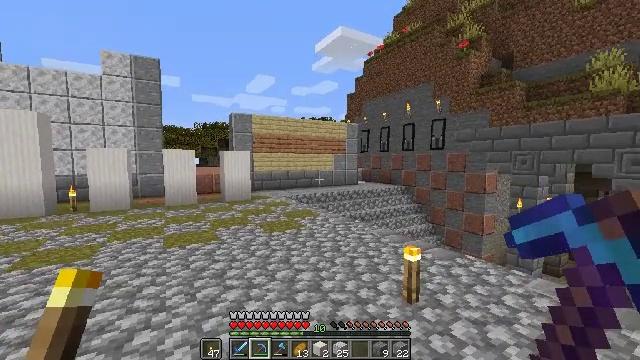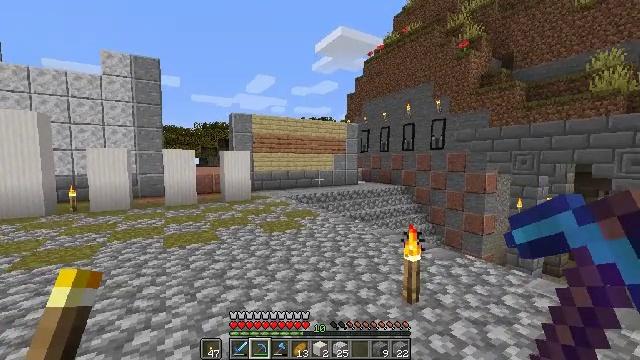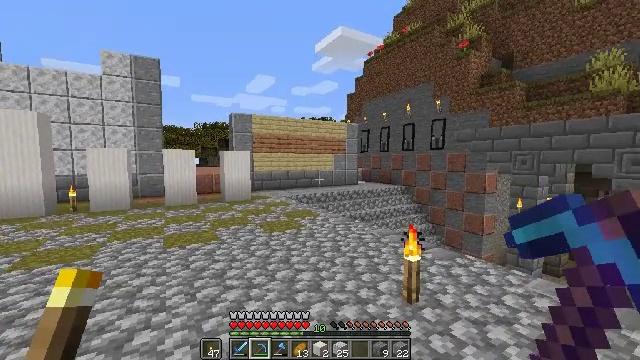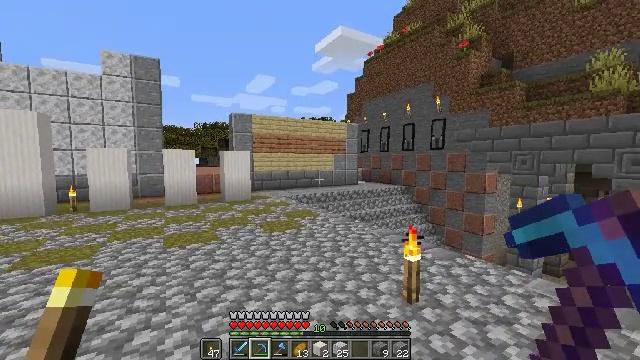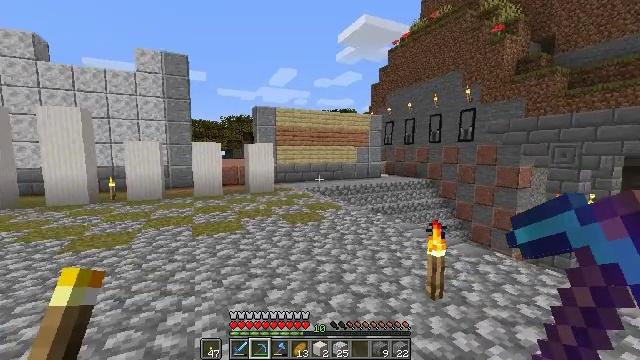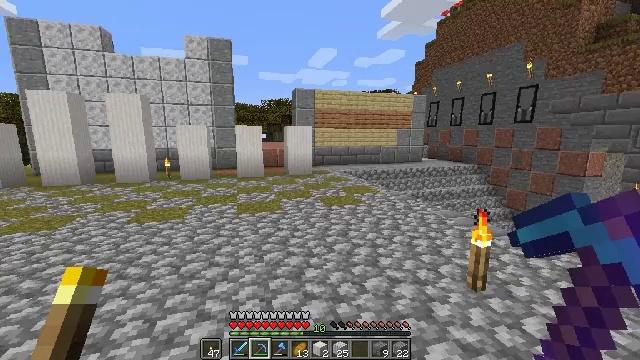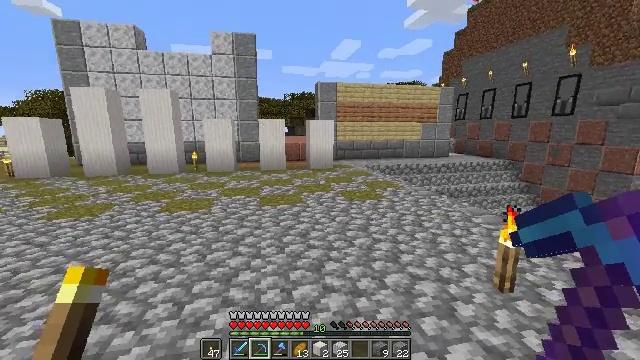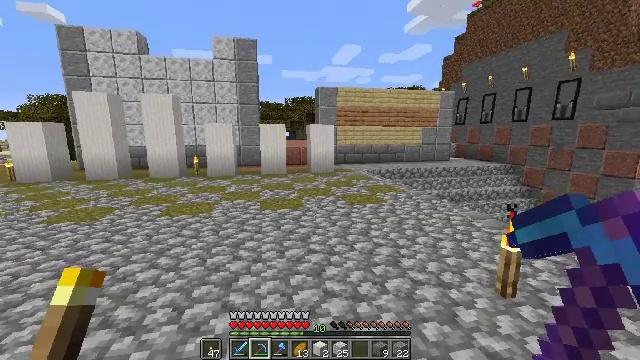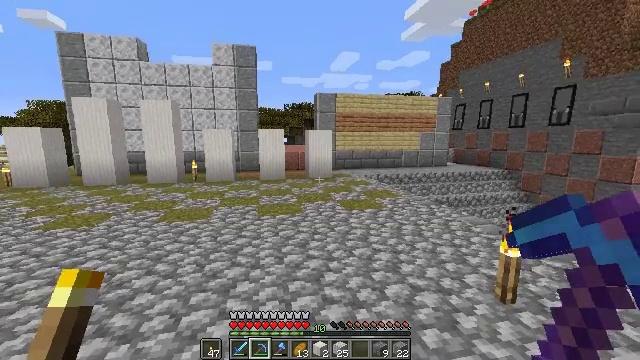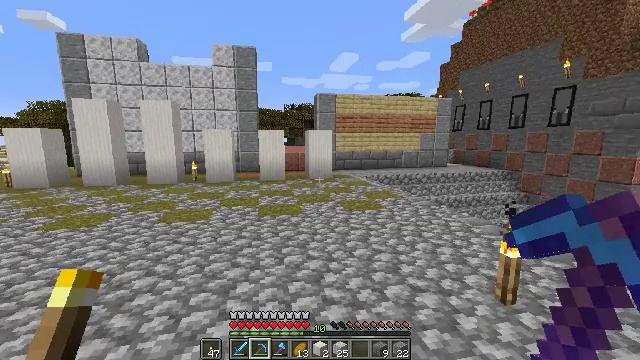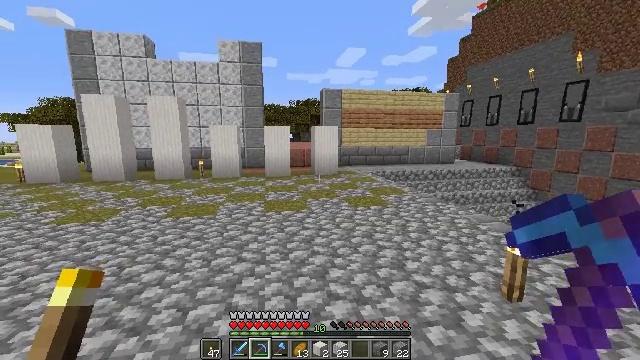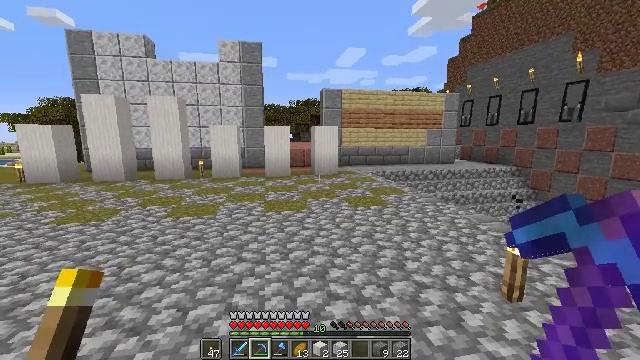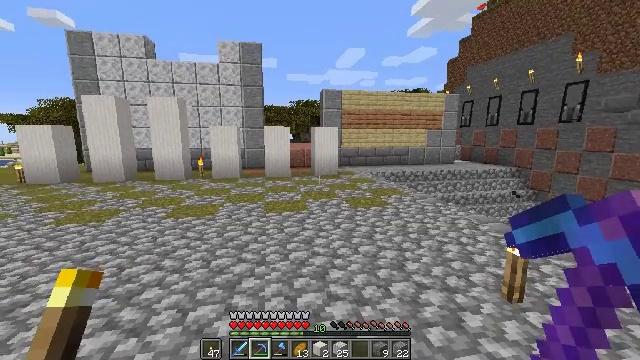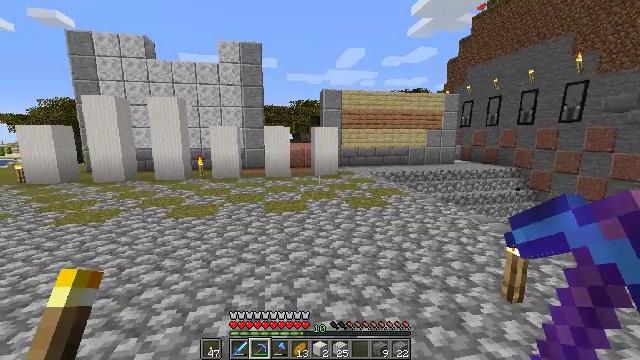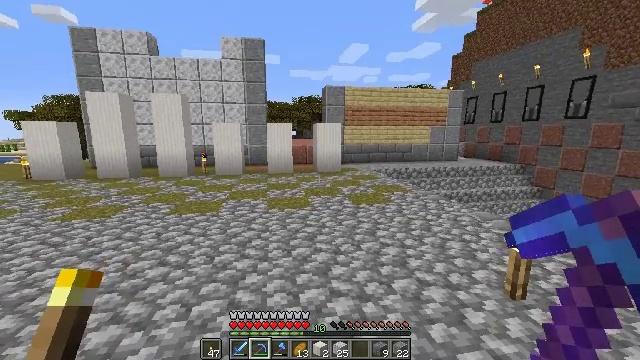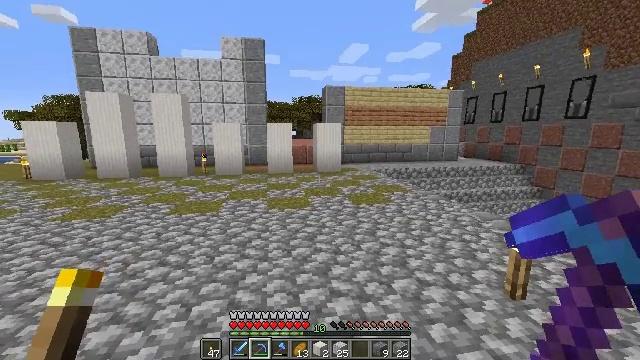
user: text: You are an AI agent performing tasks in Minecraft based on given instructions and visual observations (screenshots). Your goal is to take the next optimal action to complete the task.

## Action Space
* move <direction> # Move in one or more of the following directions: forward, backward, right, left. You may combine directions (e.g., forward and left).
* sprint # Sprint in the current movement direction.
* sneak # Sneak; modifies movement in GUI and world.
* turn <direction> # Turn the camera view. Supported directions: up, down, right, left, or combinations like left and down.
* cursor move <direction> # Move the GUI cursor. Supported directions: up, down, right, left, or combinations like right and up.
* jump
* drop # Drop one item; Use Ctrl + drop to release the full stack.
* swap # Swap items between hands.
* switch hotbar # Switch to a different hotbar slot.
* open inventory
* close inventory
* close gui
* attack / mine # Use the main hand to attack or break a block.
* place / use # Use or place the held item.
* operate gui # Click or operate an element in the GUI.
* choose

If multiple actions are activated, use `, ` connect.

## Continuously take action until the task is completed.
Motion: motion action
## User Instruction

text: Attack the quartz pillar to collect it.
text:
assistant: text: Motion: no_op
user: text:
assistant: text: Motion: no_op
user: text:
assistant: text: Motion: no_op
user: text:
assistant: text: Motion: turn left and down
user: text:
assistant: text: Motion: turn left and down
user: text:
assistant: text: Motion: turn left and down
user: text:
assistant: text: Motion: no_op
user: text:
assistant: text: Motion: turn up
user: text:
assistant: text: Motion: no_op
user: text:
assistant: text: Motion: turn left
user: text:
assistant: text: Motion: no_op
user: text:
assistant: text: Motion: no_op
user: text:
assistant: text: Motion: no_op
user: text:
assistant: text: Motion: no_op
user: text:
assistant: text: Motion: no_op
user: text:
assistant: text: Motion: no_op
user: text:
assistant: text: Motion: no_op
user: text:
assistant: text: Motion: no_op
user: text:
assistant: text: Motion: no_op
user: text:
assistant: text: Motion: no_op
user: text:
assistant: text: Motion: no_op
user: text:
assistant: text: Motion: no_op
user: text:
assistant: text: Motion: no_op
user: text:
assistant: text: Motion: no_op
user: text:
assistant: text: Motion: turn up
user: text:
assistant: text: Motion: no_op
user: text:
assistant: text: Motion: no_op
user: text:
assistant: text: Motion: no_op
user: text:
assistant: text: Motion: no_op
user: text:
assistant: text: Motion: no_op